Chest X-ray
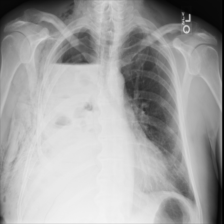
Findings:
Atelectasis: negative
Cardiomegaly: negative
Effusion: negative
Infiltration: negative
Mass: negative
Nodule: negative
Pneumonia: negative
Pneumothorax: negative
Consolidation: negative
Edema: negative
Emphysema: positive
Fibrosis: negative
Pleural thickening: negative
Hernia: negative